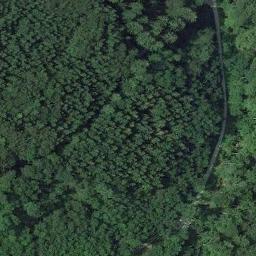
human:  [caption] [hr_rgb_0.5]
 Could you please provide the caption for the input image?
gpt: There is a road goes through the forest .

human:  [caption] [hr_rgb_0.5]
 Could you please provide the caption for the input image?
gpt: A curved road passes through the dense forest .

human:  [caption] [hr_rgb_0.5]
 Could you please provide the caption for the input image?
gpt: The forest has a lot of dense dark green trees of different types and a road goes through the forest .

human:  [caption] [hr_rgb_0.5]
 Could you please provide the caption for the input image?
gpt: There is a winding path in this forest .

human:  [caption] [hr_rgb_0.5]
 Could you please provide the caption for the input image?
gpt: A narrow path goes through a green forest .